Question: I have a name of the song, with ratings I am saving for it.
And it looks like pic bellow, as I am using 'push()' to store each new rating.

But what I would like to see is, 'ratings' as an array of
objects, each containing something like this:
'''
voter: {
ip: "1.1.1.1",
stars: 3,
}
'''
So 'rating' key would end up being something like this:
'''
rating: [{ip: "1.1.1.1", stars: 3}, ...]
'''
Then I can enable only one vote per IP address. What I couldn't find in
'Firebase' docs, is how to add to an existing key, in this case 'rating'(but it would be [list, like]) - a
new 'hash' like the one above.
Because 'push()' automatically creates 'hash-key' value, and I want to append
to an existing key.
EDIT:
, that Firebase does not store arrays natively, however in this case it does not matter, it's just how I would like to see my data.
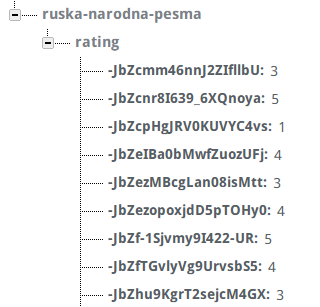
Answer: You are currently using 'push' to add new children, which automatically generates a name for the new node that is "guaranteed" to be unique across multiple clients.
'''
ref.push({ ip: userIP, stars: userStars });
'''
Firebase's 'push' method is a great way to have multiple clients adding items to an ordered collection. If you want to accomplish the same using arrays, you'd have to synchronize the length of the array between the clients. Firebase's name generation doesn't require such overhead, so is normally the preferred of keeping an order collection across multiple clients.
But in your case, you don't seem to want an ordered "append only" collection. It seems like you consider the IP address to be an identification of each node. In that case I would use the IP address as the basis for the node name:
'''
votes
"1.1.1.1": 3
"1.2.3.4": 5
"1.7.4.7": 2
'''
You would accomplish this with:
'''
ref.child(userIP).set(userStars);
'''
If you want to subsequently read all votes into an array, you can do:
'''
var votes = [];
votesRef.on('value', function(snapshot) {
snapshot.forEach(function(vote) {
votes.push({ ip: vote.key, stars: vote.val() });
});
alert('There are '+votes.length+' votes');
})
'''